Interaction volume radius: 10 \u00c5
Interaction volume height: 15 \u00c5
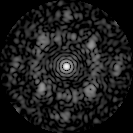
Disorder parameter: 0.6555